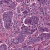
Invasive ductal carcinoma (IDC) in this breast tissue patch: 1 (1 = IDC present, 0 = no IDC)